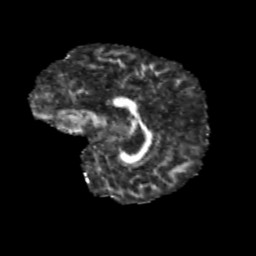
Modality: FA
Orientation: sagittal
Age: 11
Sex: male
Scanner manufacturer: siemens
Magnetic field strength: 3 T
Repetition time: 3.8 s
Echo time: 0.07 s